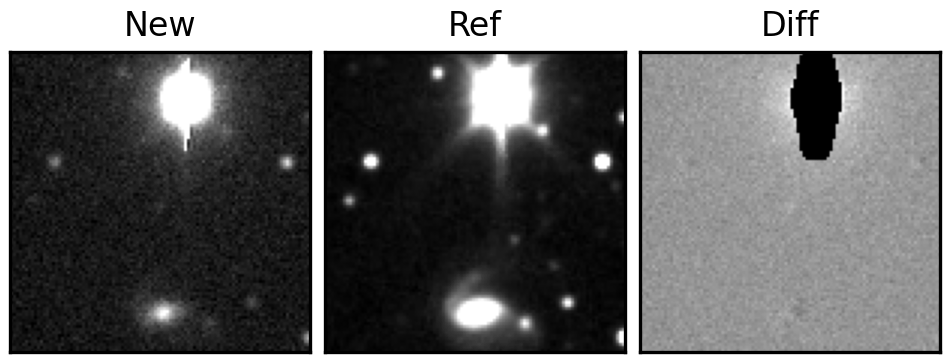
Label: real